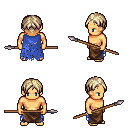
a pixel art fantasy rpg character, male body template, human, tanned skin, blue tattered cape, robe skirt, white blonde parted hairstyle, spear, four views (front, back, left, right), 2x2 character sprite sheet, small pixel art, hard edges, no anti-aliasing